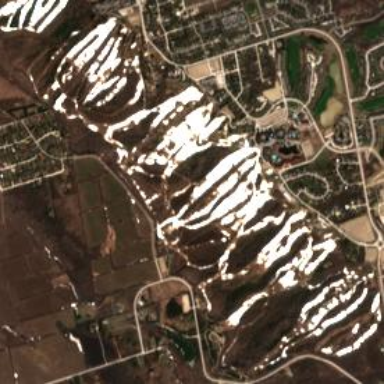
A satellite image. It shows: Area designated for winter sports.